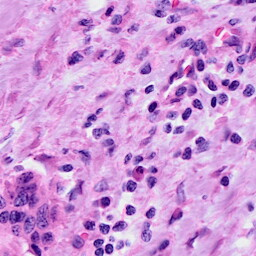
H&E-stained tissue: Cervix